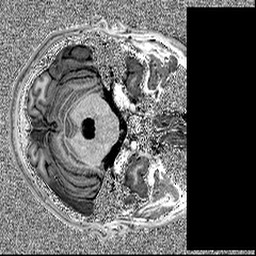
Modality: MP2RAGE
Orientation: axial
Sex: male